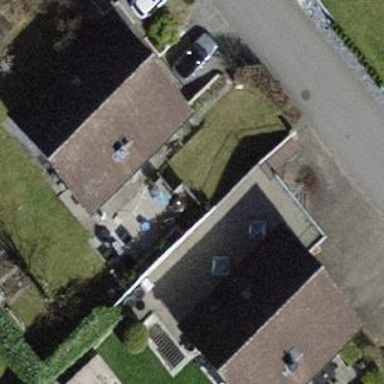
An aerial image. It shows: Residential building.